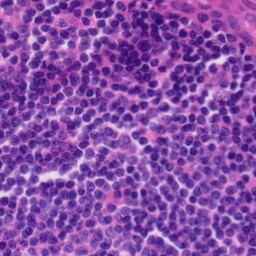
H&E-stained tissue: Tonsil